Question: I'm pretty good with MySQL, but this is something I have never done. What I want to do is make an SQL code to select 6 rows, each with their own WHERE clause.
What I am trying to do is get 6 rows, and each will be the most recent "video" that was posted. there are 6 categories, so that's why I have 6 rows. I want it to pull the most recent by it 'id' number.
I'd do it with 6 different SQL queries, but I assume that would be slower (unless this is the only way to do this?)

From that small snippet, I would like to end up with is this:
2 --> 21
6 --> 16
8 --> 14 (Picks 14 since it's largest.)
---
'''
$sql="SELECT video_category, MAX(video_id) AS video_id FROM videos GROUP BY video_category";
$result=mysql_query($sql);
while($rows=mysql_fetch_array($result)) {
echo $rows['video_category'] . " --> " . $rows['video_id'] . "<br>";
}
'''
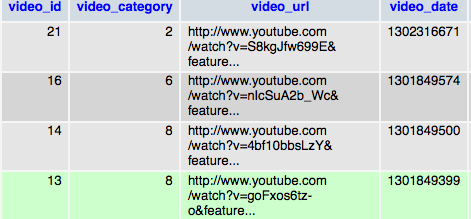
Answer: Thanks for posting the table structure. This is just a simple 'GROUP BY' with a 'MAX' aggregate on video_id.
'''
SELECT video_category, MAX(video_id) AS video_id FROM videos GROUP BY video_category;
'''